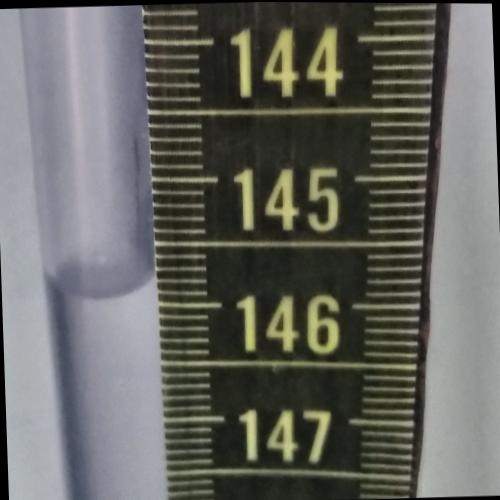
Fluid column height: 145.9 cm